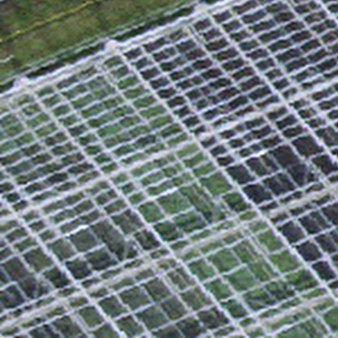
Label: other